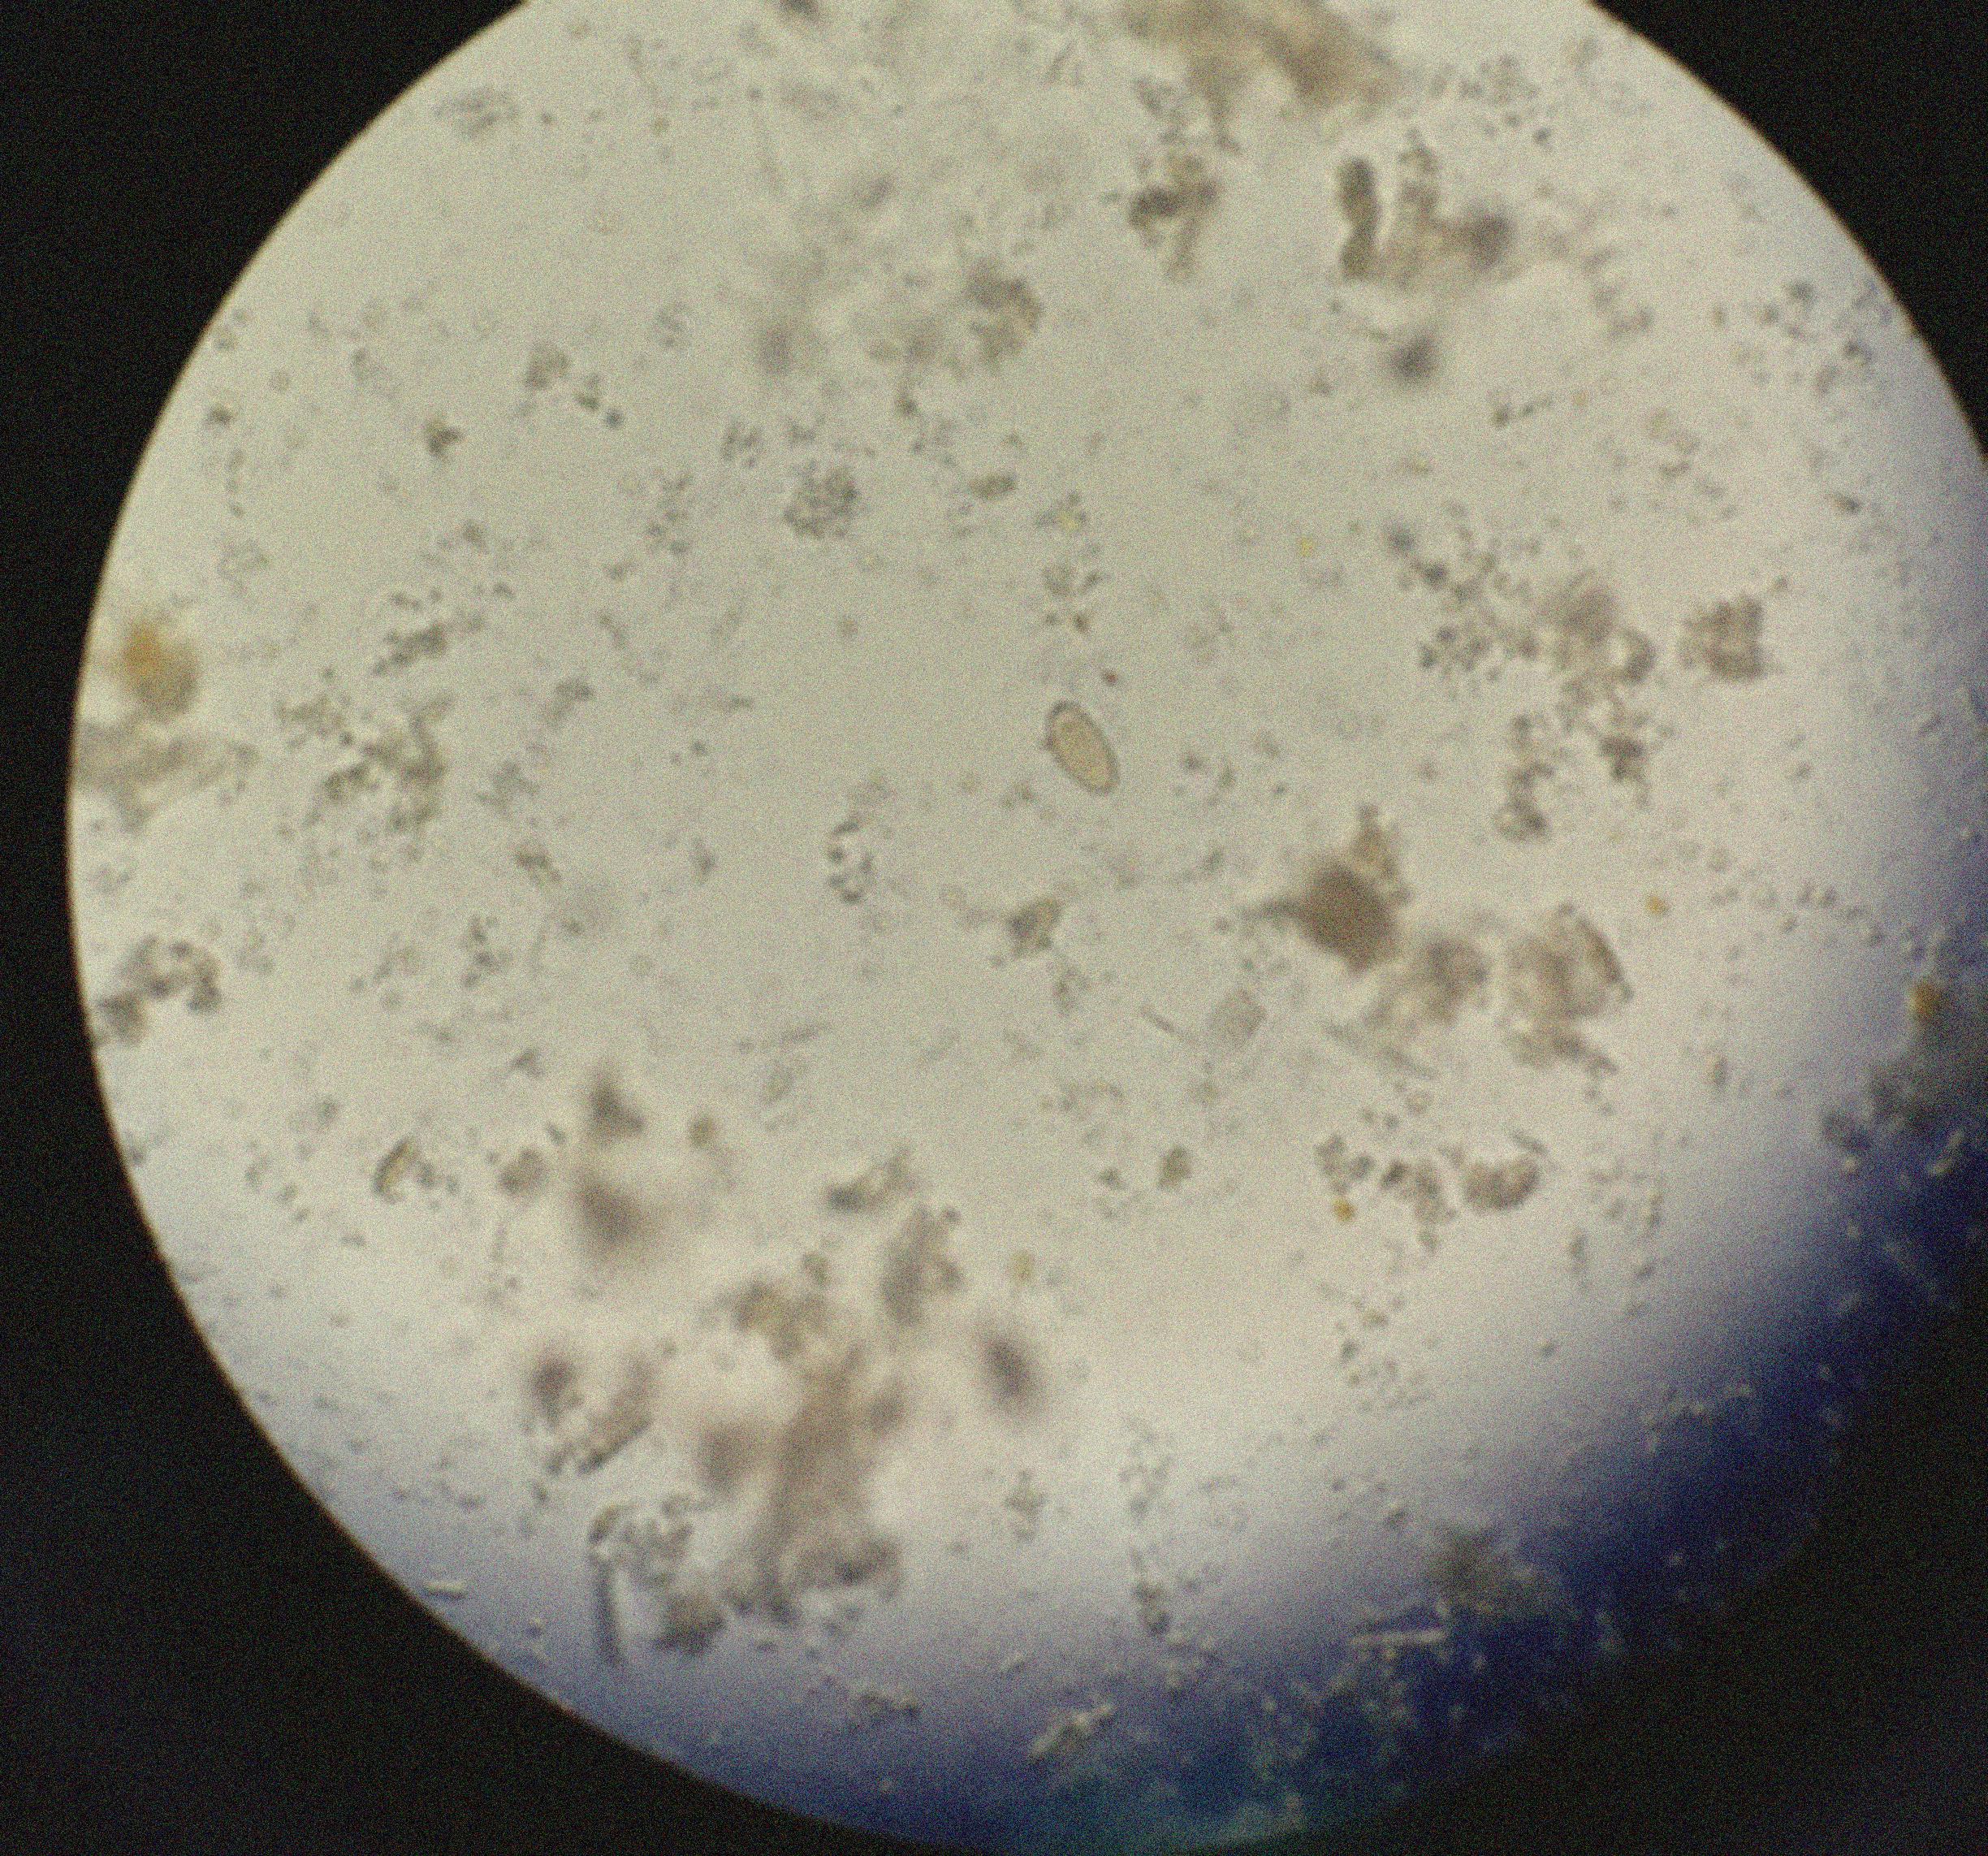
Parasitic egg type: Opisthorchis viverrine